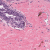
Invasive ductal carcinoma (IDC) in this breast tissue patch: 0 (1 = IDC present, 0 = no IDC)